Field crop: maize
Growth stage: 2
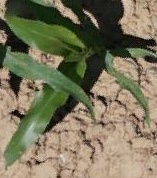
Species: maize